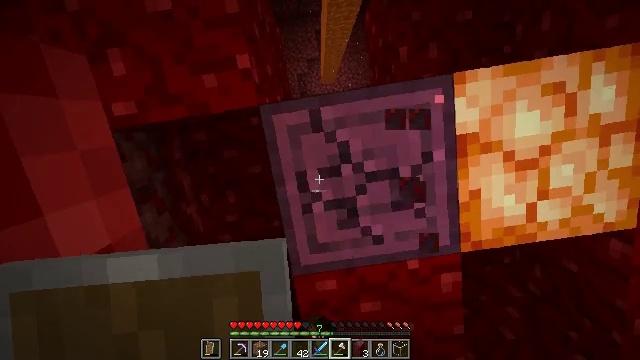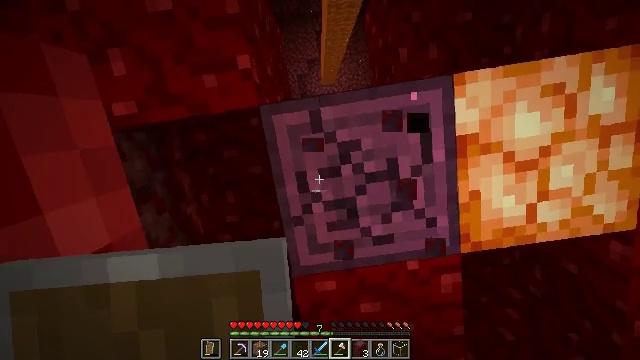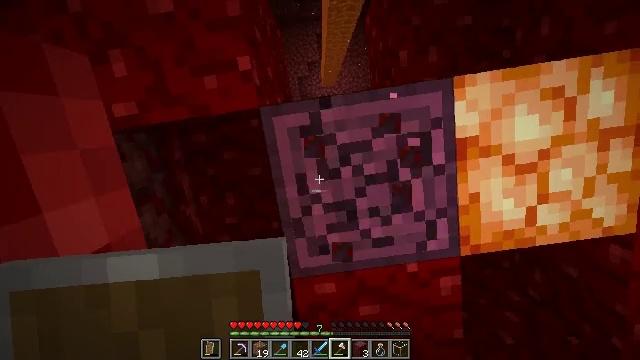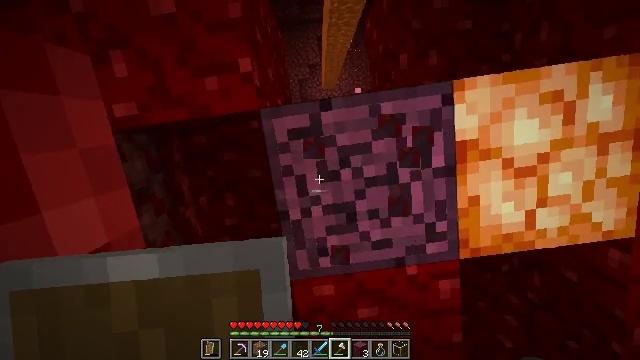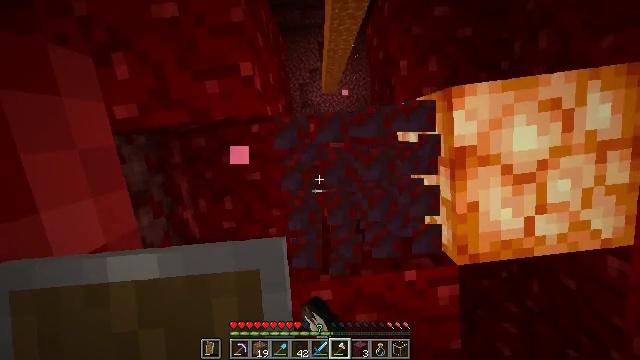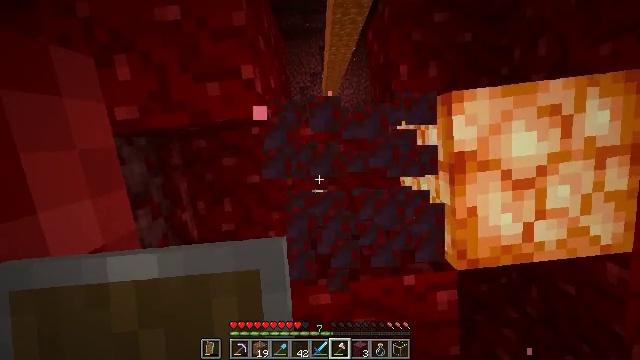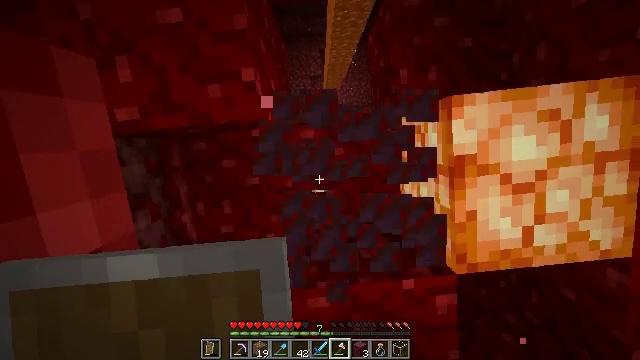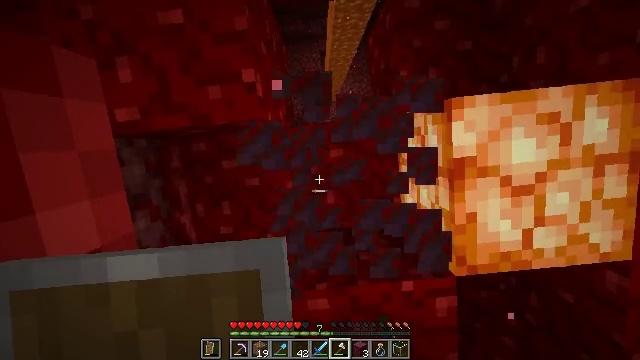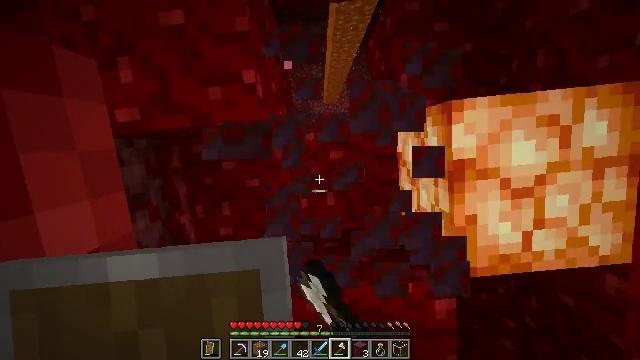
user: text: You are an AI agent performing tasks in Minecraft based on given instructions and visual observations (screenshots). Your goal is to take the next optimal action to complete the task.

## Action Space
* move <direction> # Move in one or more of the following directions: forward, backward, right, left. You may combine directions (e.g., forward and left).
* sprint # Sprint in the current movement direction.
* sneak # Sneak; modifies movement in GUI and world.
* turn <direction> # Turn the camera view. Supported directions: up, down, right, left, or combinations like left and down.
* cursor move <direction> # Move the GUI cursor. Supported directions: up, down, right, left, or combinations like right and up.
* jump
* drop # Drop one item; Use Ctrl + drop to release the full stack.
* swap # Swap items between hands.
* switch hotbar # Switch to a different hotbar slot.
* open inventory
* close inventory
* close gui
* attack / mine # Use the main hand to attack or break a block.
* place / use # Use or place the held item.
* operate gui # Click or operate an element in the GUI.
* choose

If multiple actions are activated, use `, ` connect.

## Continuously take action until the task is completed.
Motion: motion action
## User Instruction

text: Collect crimson stem for building materials.
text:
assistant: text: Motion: attack / mine
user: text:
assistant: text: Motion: attack / mine
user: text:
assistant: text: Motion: attack / mine
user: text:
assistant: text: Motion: attack / mine
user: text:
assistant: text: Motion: attack / mine
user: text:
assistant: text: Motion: attack / mine
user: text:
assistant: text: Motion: attack / mine
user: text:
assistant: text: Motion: attack / mine
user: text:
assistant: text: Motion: attack / mine